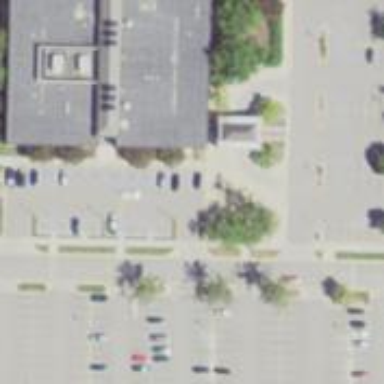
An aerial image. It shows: Clinic building offering healthcare services.